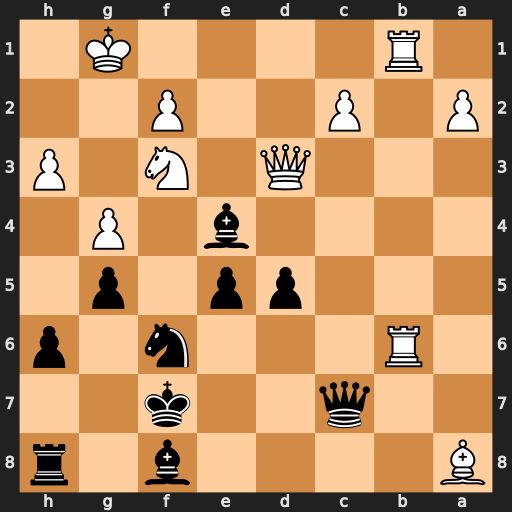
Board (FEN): B4b1r/2q2k2/1R3n1p/3pp1p1/4b1P1/3Q1N1P/P1P2P2/1R4K1
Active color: b
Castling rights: -
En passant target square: -
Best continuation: Bxd3 Rb7 Qxb7 Rxb7+ Be7 Nxe5+ Ke6 Nxd3 Rxa8